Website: home-depot
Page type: billing-address
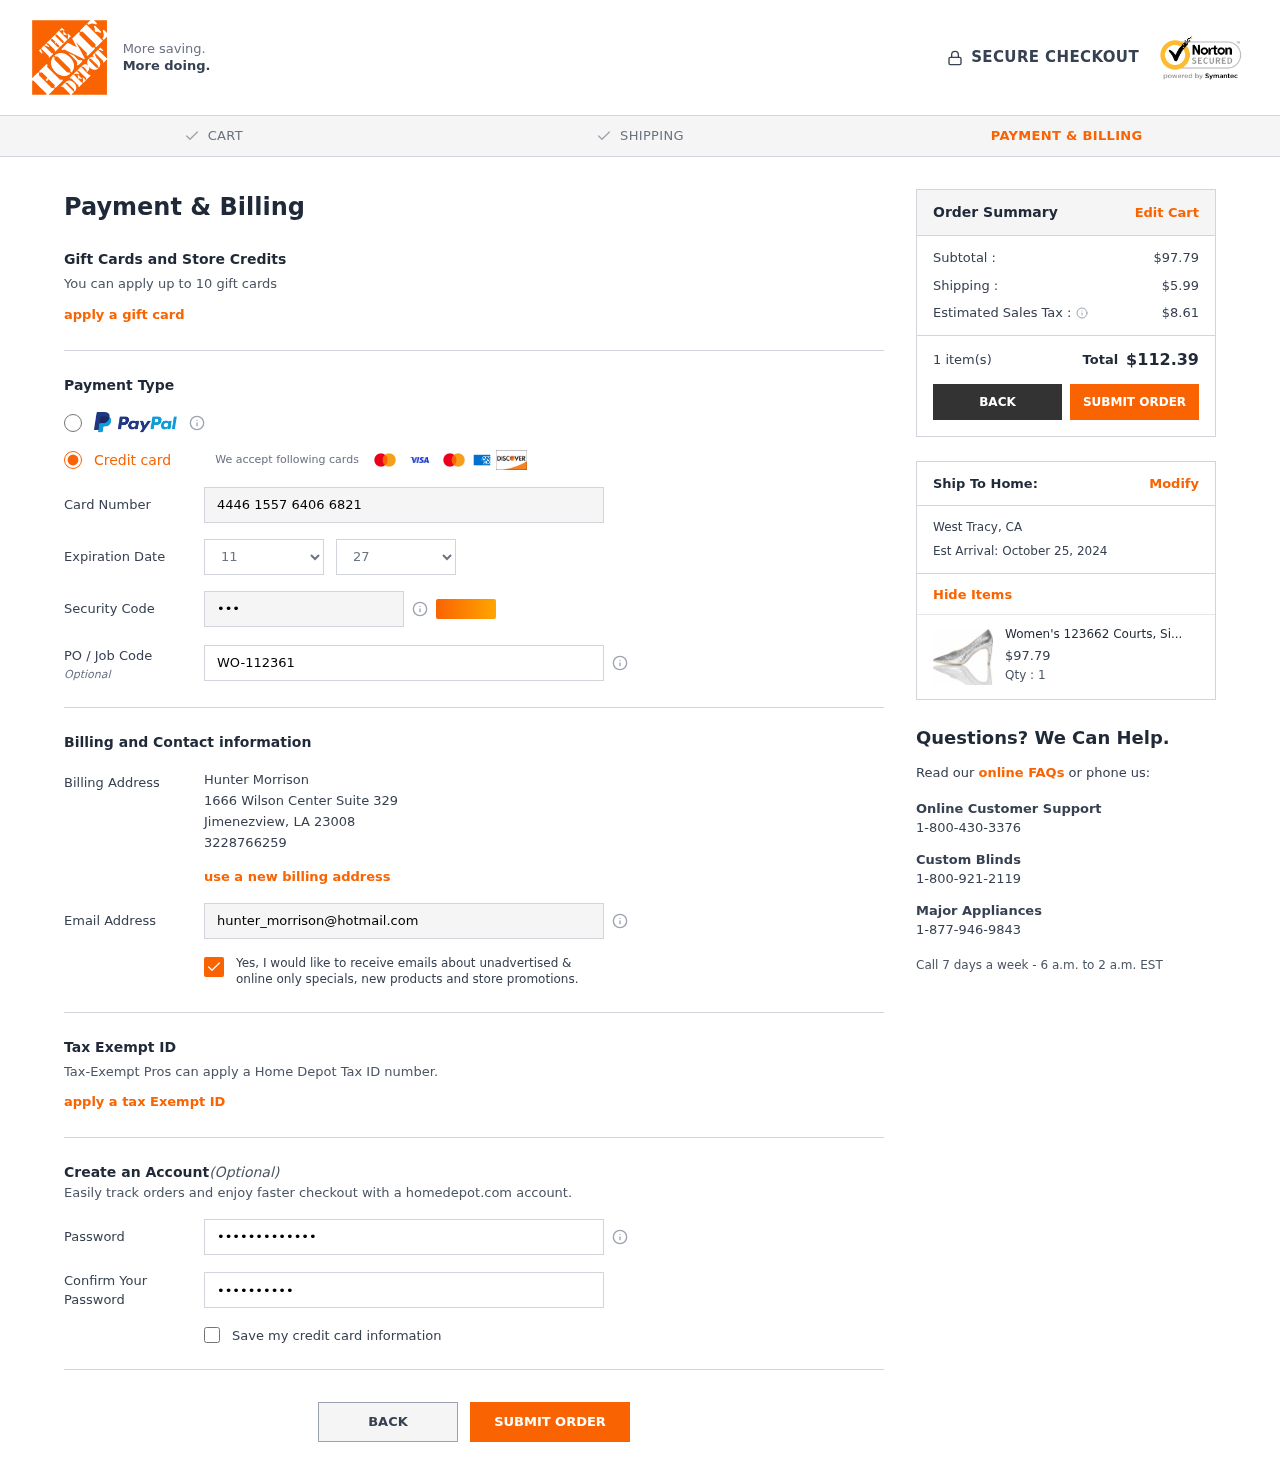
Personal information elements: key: PII_CARD_CVV
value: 180
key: PII_CARD_EXPIRY_MONTH
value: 11
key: PII_CARD_EXPIRY_YEAR
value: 27
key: PII_CARD_NUMBER
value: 4446 1557 6406 6821
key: PII_CITY
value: Jimenezview
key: PII_CITY2
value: West Tracy
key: PII_EMAIL
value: hunter_morrison@hotmail.com
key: PII_FULLNAME
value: Hunter Morrison
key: PII_JOB_CODE
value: WO-112361
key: PII_PHONE
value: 3228766259
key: PII_POSTCODE
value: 23008
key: PII_STATE_ABBR
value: LA
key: PII_STATE_ABBR2
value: CA
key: PII_STREET
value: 1666 Wilson Center Suite 329
Product elements: key: PRODUCT1_NAME
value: Women's 123662 Courts, Silver, 8 US
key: PRODUCT1_PRICE
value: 97.79
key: PRODUCT1_QUANTITY
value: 1
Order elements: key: ORDER_SUBTOTAL
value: $97.79
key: ORDER_SHIPPING_COST
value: $5.99
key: ORDER_TAX
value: $8.61
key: ORDER_NUM_ITEMS
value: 1 item(s)
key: ORDER_TOTAL
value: $112.39
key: ORDER_DELIVERY_DATE
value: Est Arrival: October 25, 2024